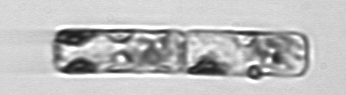
Label: Guinardia_delicatula